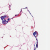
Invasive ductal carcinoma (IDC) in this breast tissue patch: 0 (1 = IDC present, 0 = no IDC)